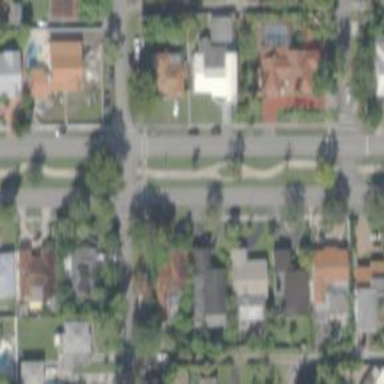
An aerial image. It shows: Cycleway.